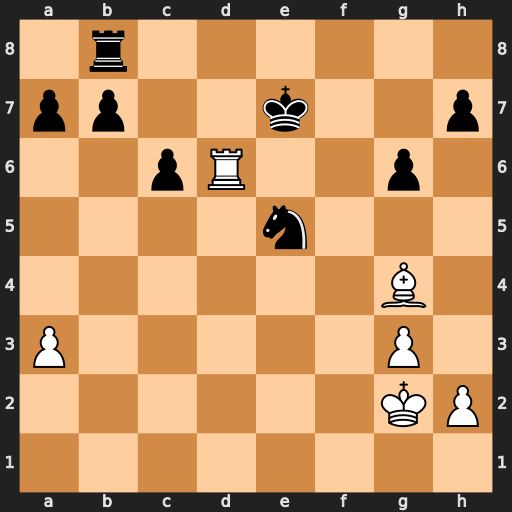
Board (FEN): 1r6/pp2k2p/2pR2p1/4n3/6B1/P5P1/6KP/8
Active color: w
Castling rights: -
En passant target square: -
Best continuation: Re6+ Kd8 Rxe5